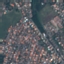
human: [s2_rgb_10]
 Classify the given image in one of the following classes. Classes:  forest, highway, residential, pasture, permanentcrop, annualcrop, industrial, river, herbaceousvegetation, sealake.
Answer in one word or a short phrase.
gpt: Residential